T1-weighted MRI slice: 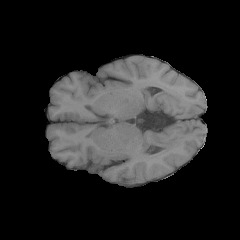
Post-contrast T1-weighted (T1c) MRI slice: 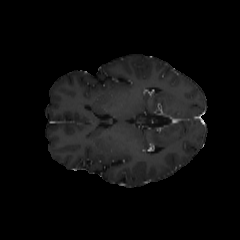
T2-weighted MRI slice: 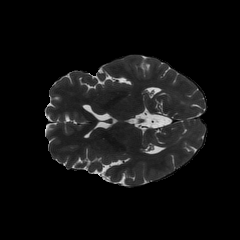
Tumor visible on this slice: no